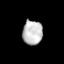
Tissue: prostate
Cell type: T cells
Senescence score: 0.2534
Nuclear area (px): 473
Mean DAPI intensity: 193.146